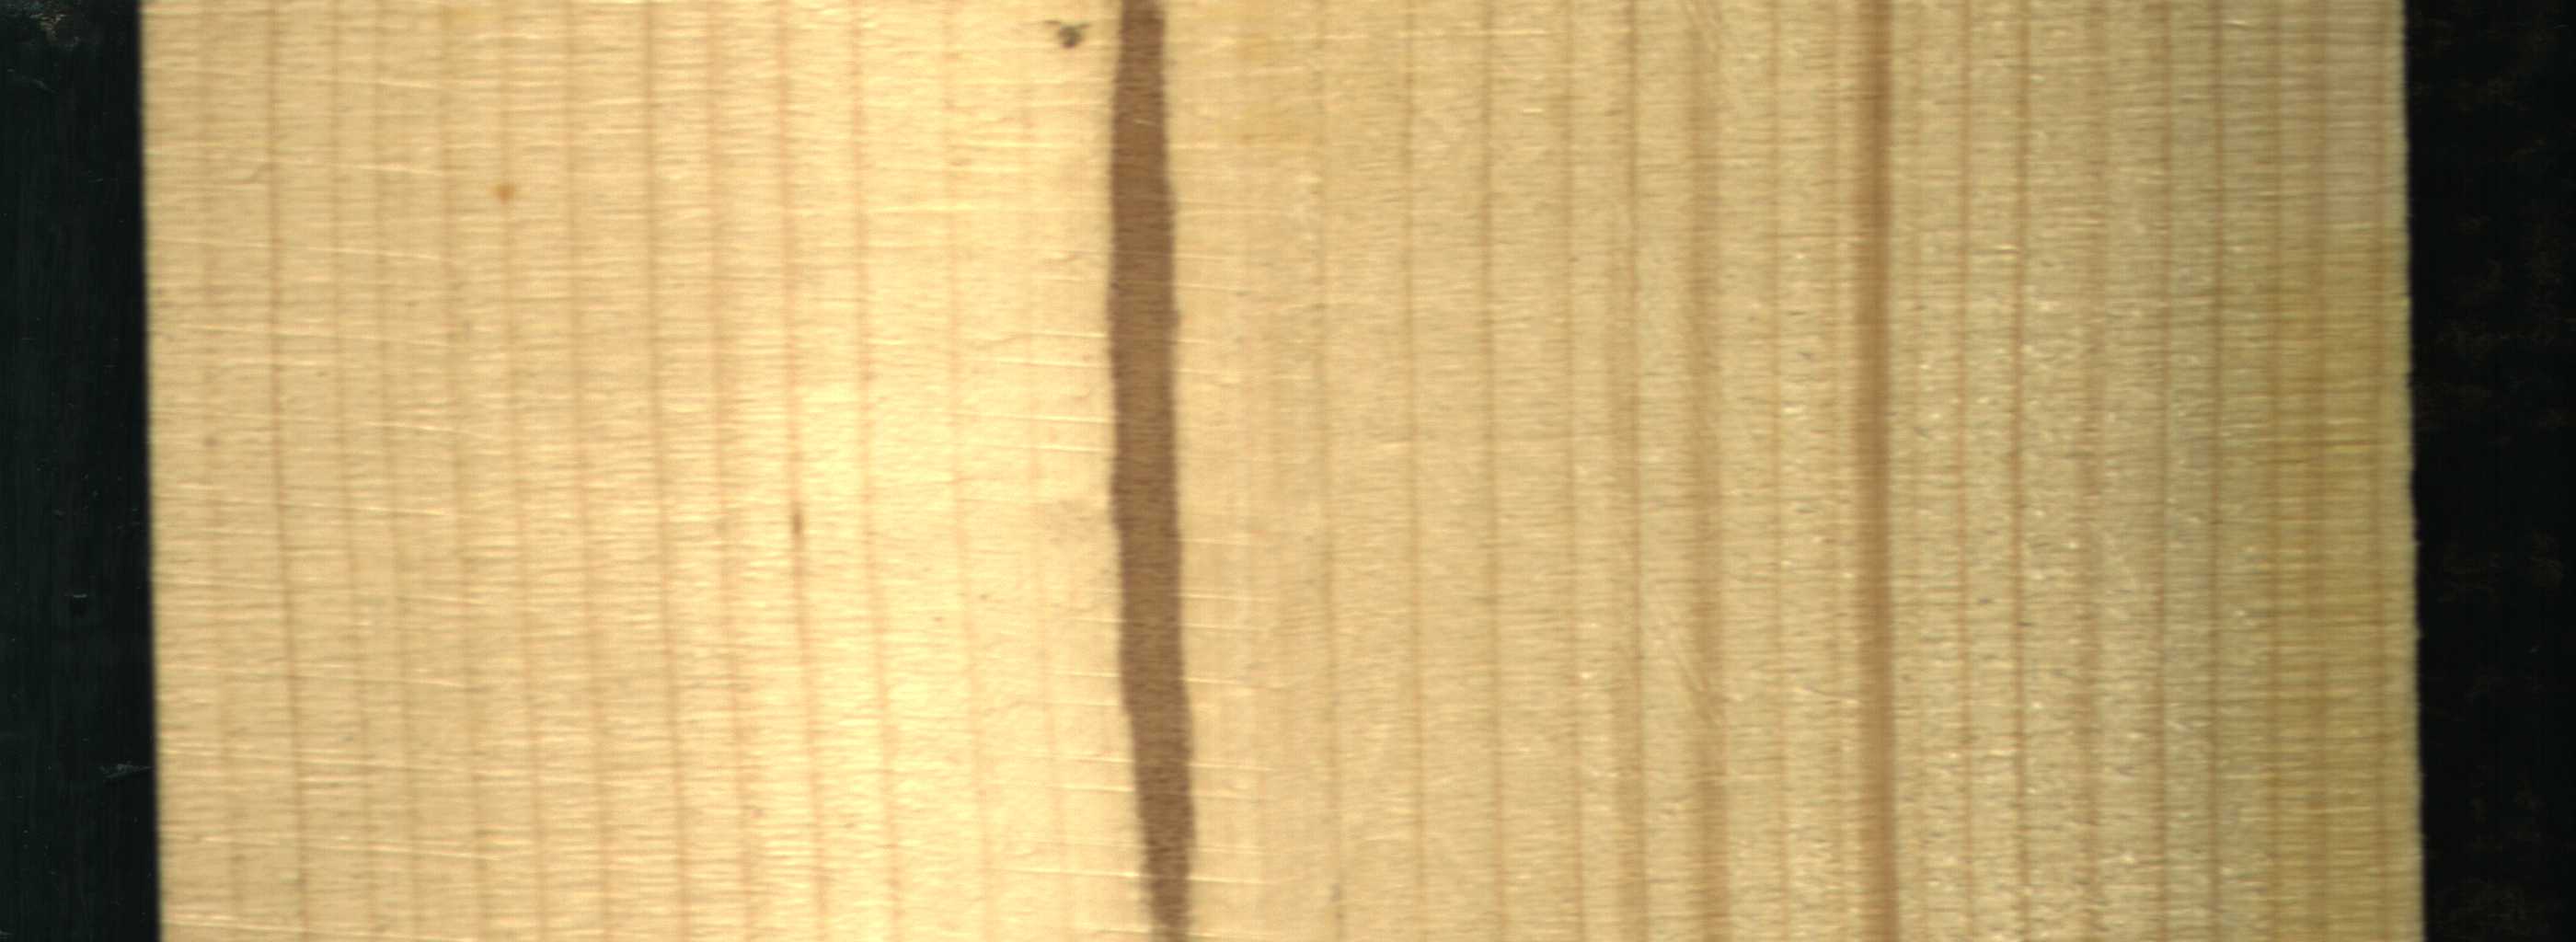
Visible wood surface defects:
Marrow